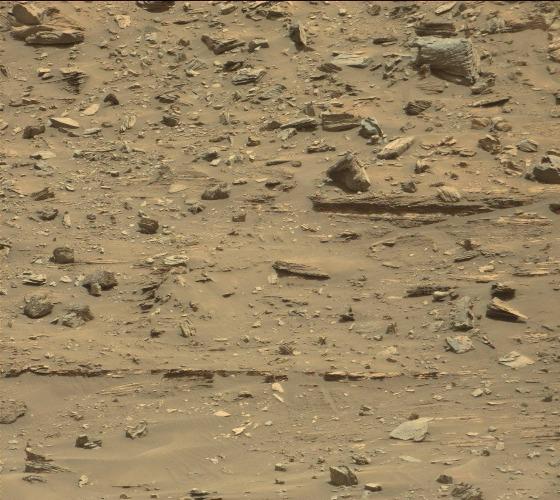
Terrain classes present: Bedrock, Gravel / Sand / Soil, Rock, Shadow